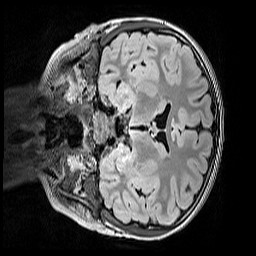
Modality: FLAIR
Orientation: coronal
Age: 9
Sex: female
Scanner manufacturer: siemens
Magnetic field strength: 3 T
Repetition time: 5 s
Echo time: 0.388 s